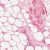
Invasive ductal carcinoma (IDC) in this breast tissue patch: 0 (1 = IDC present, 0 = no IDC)